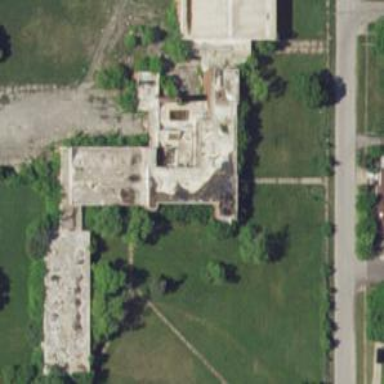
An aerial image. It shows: Building.